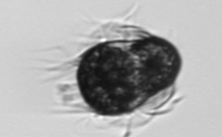
Label: Mesodinium